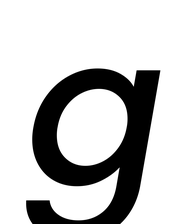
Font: Poppins-MediumItalic